Field crop: maize
Growth stage: 2
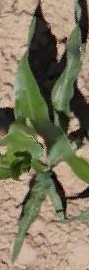
Species: maize